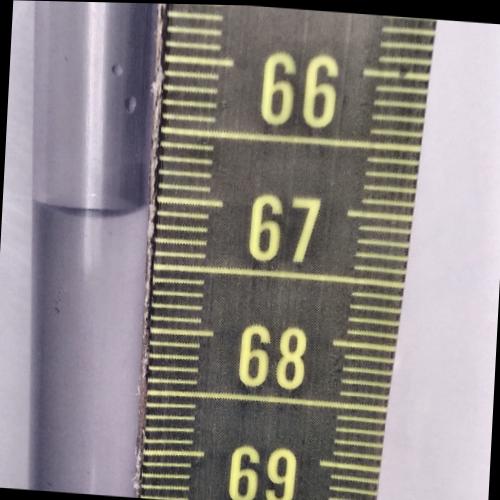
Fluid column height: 67.1 cm